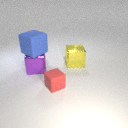
large yellow metal cube to the right of small red rubber cube